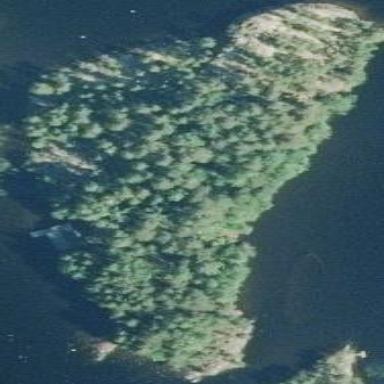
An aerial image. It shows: Island covered with woodland.